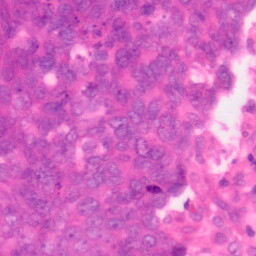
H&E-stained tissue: Colon